Question: JSON data is not being plotted?
Javascript:
'''
var datasets = JSON.parse(xmlhttp.responseText);
alert(JSON.stringify(datasets[0]));
var plotarea = $("#placeholder");
$.plot(plotarea, [[datasets[0].points]], {
xaxis: {
mode: "time",
min: (new Date(2013, 11, 1)).getTime(),
max: (new Date()).getTime()
}
});
'''
Outputs:
'''
{"name":"Test.txt","points":[[1389313796000,2],[1389314796000,4]]}
'''
Rendered graph:

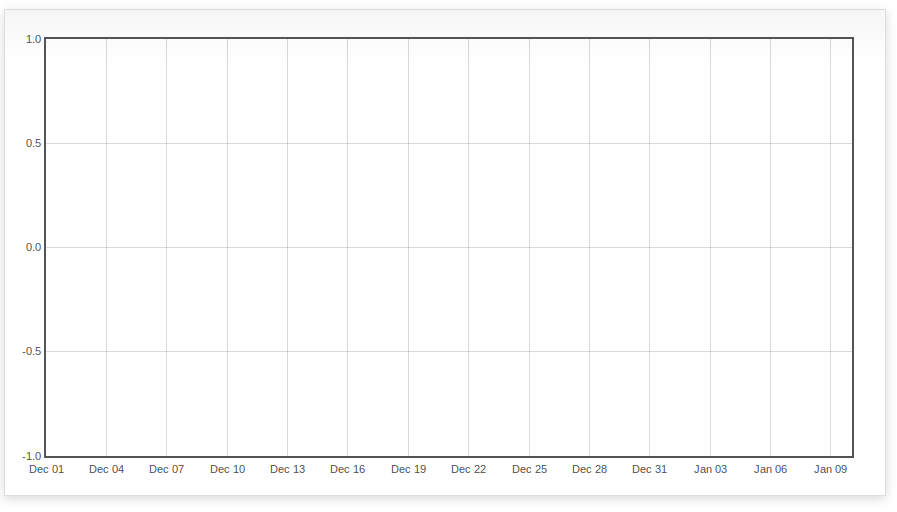
Answer: You've got one too many sets of '[' ']' on the data argument in your plot call. Should be:
'''
$.plot(plotarea, [datasets[0].points], {
'''
Fiddle <URL>.
Even with that fixed though, your "plot" is just a vertical line on the right grid border.